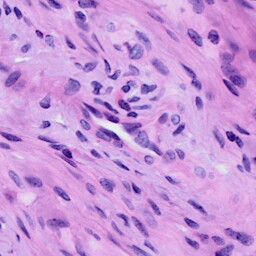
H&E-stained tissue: Cervix